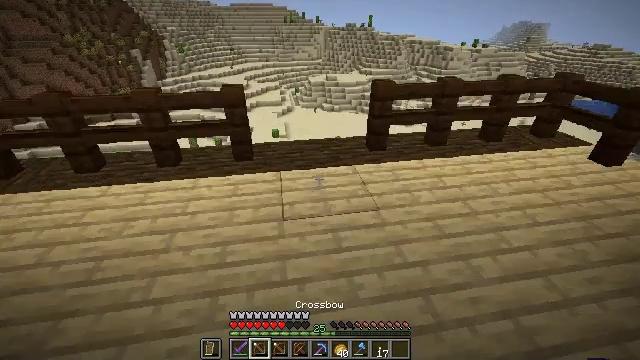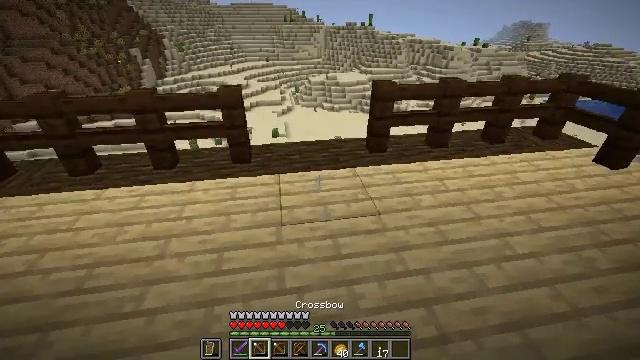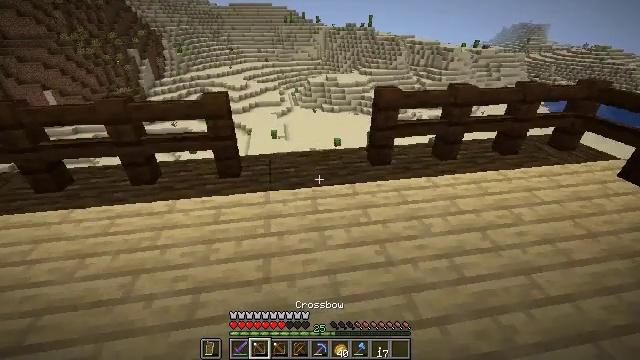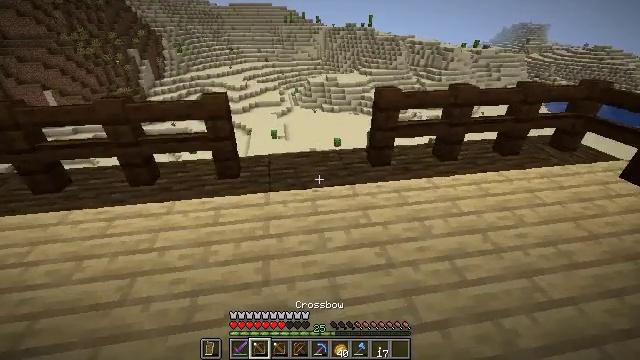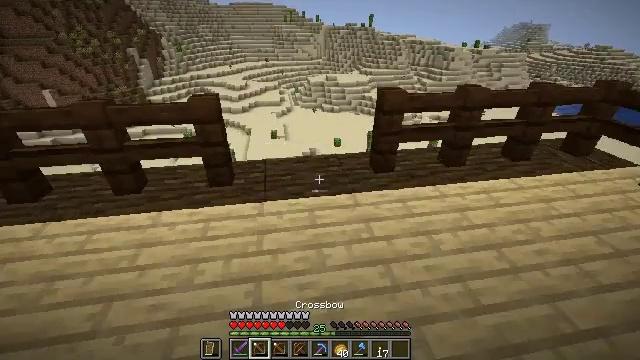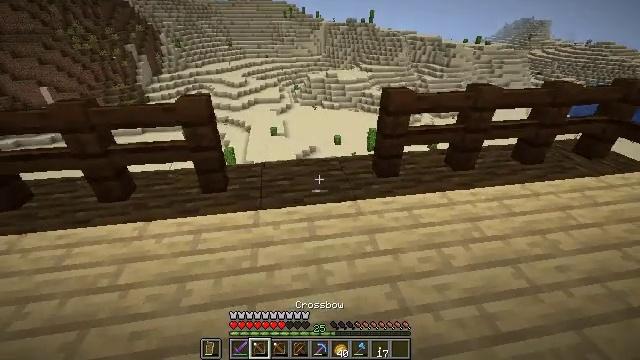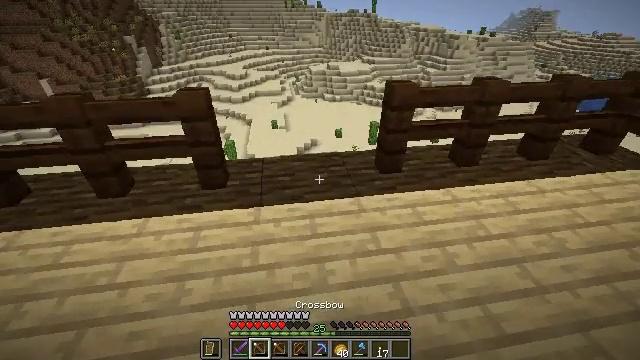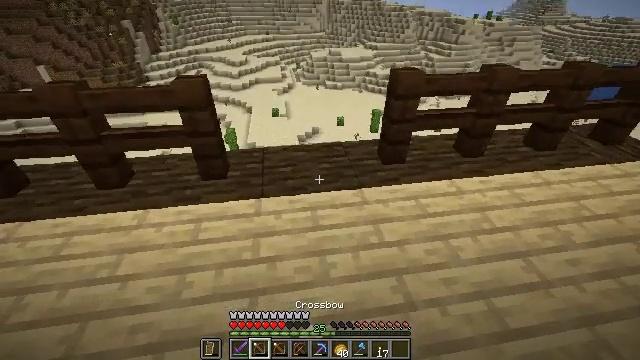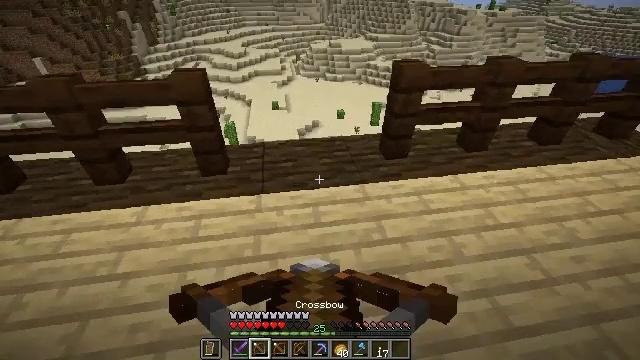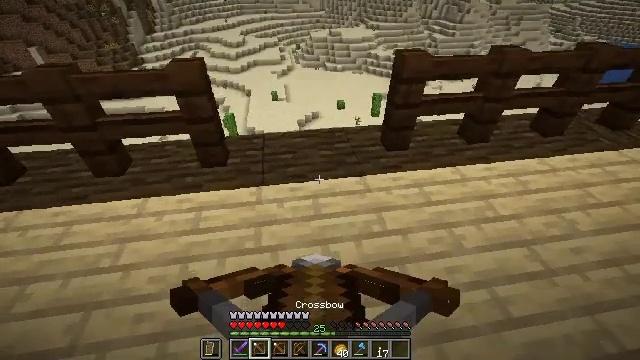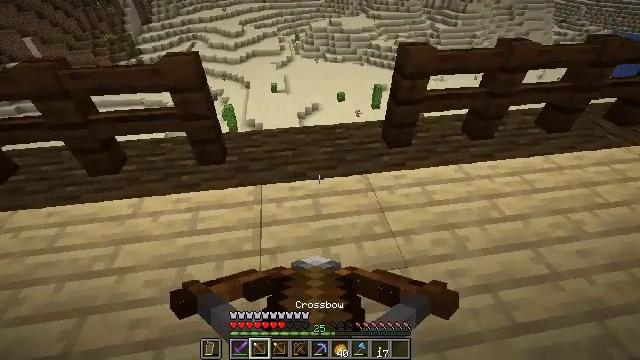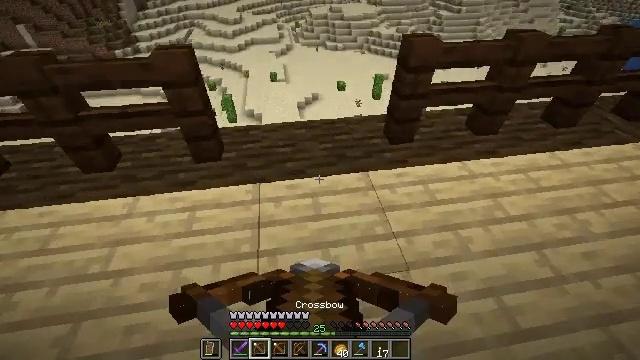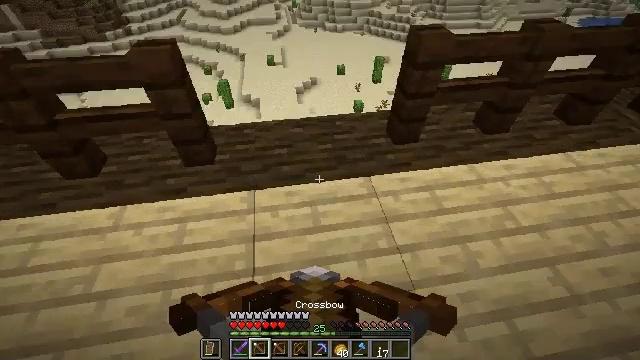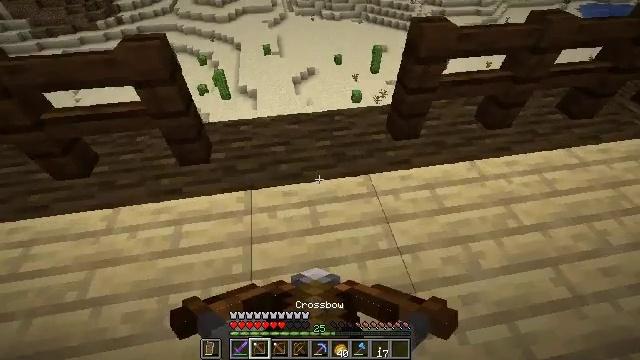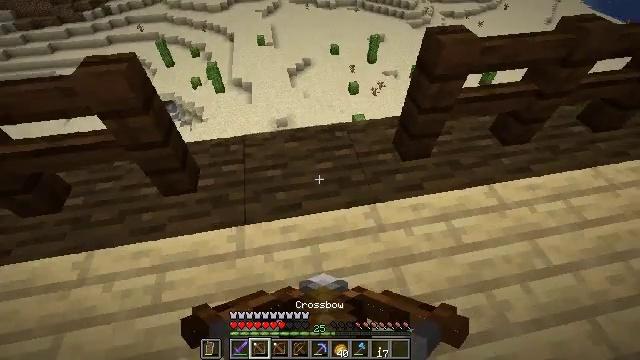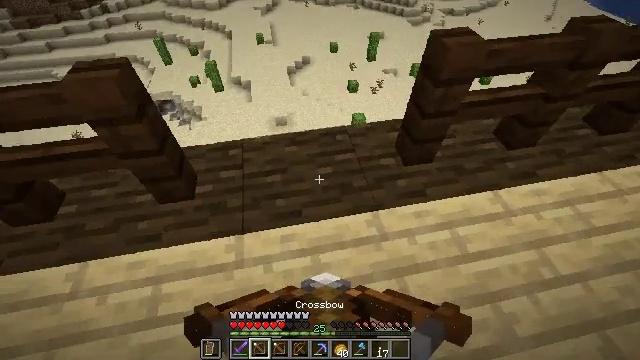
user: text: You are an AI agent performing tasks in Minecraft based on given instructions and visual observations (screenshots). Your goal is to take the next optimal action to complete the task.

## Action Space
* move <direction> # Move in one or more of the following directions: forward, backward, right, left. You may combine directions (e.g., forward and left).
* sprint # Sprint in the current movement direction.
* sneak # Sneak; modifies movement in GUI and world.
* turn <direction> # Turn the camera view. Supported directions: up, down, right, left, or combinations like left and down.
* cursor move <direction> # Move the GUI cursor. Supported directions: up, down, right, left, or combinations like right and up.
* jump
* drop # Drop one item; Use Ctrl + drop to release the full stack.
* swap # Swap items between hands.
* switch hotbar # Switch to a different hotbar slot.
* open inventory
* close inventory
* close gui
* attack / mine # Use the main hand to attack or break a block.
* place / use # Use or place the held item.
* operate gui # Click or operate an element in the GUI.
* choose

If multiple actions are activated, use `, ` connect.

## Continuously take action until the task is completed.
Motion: motion action
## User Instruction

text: Break the white wall banner.
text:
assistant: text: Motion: move forward
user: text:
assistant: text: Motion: move forward
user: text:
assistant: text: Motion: move forward
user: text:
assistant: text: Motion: move forward
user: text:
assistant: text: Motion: no_op
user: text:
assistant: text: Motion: turn down
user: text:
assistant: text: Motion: turn down
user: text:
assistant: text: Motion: turn down
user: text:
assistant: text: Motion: turn down
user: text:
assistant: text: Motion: move forward, turn down
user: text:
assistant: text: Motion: move forward, turn down
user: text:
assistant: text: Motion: move forward, turn down
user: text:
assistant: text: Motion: move forward, turn down
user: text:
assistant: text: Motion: move forward, turn down
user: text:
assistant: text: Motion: move forward
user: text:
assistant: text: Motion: move forward, turn down
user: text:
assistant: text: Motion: move forward
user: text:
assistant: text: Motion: move forward
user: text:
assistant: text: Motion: move forward
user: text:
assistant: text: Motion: move forward, turn right
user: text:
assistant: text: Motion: move forward, turn right
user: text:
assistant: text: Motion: turn right and down
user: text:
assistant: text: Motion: turn right and down
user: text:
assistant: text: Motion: turn right
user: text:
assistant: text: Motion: turn right and down
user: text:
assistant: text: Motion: turn right and down
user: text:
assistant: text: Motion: turn right and down
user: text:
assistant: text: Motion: turn right and down
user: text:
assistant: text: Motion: turn right
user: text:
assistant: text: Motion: no_op